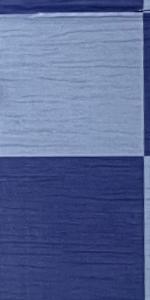
Label: Empty